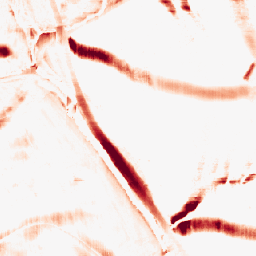
Category: morphological
Decomposition family: rolling_ball
Decomposition parameters: radius: 10
Upsampling method: nearest
Upsampling parameters: scale: 4
Upsampling scale: 4